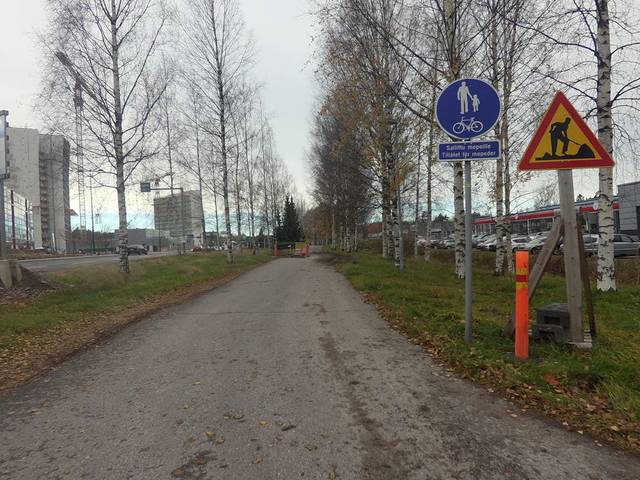
Region: Finland
Coordinates: 60.171, 24.767